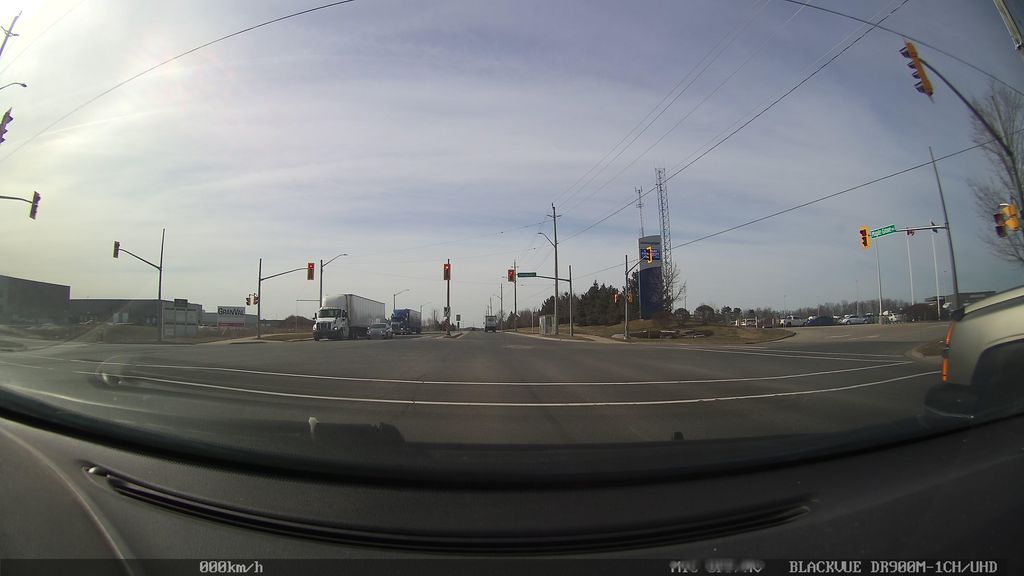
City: kitchener-waterloo